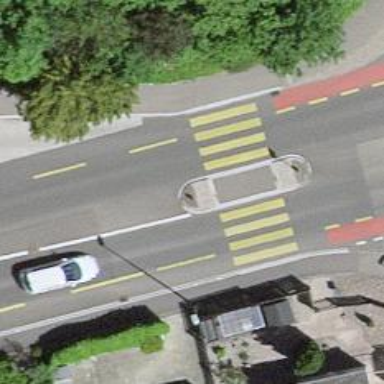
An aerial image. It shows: Zebra crossing on footway.